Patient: sex F, age 59
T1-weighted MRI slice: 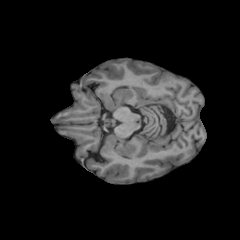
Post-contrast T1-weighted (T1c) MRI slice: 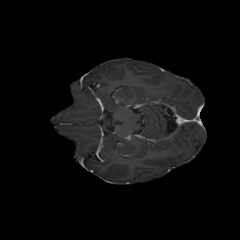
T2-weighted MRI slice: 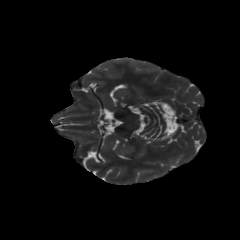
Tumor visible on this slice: no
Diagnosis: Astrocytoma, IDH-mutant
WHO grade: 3